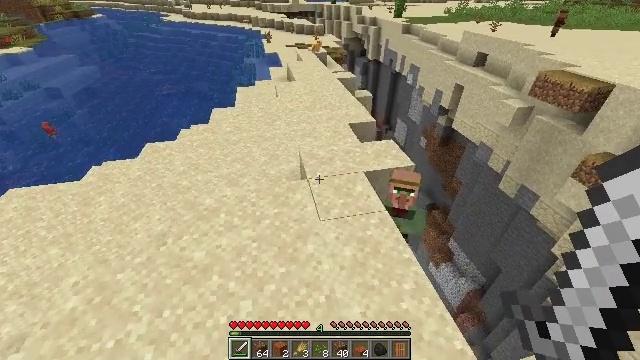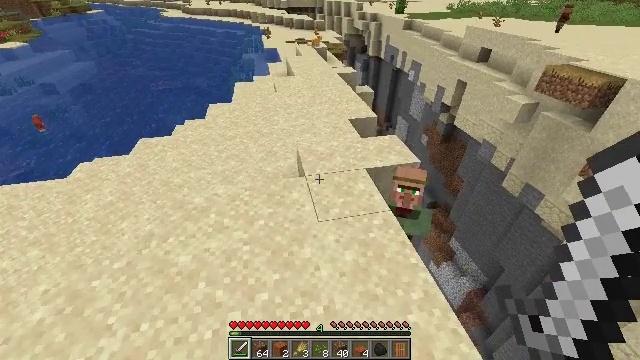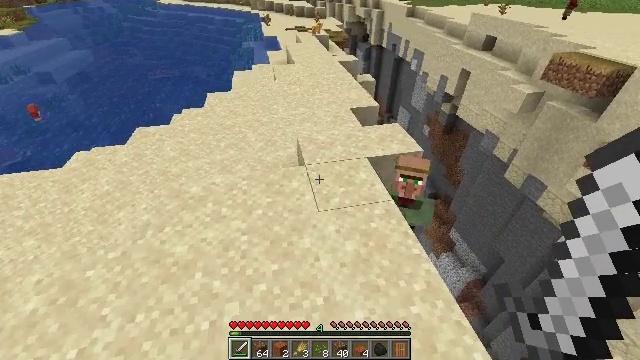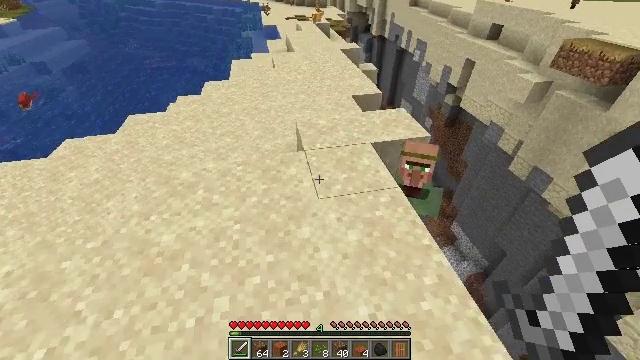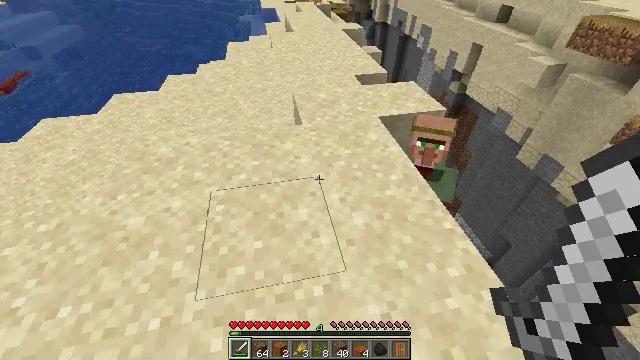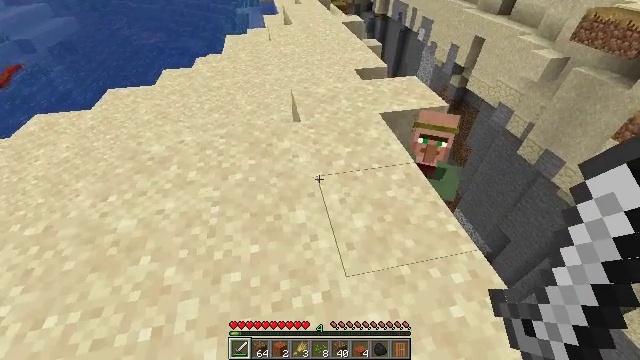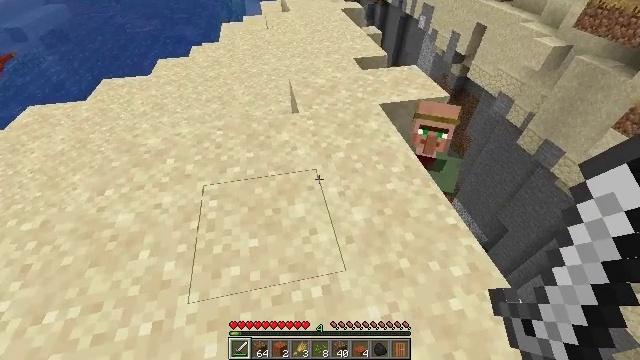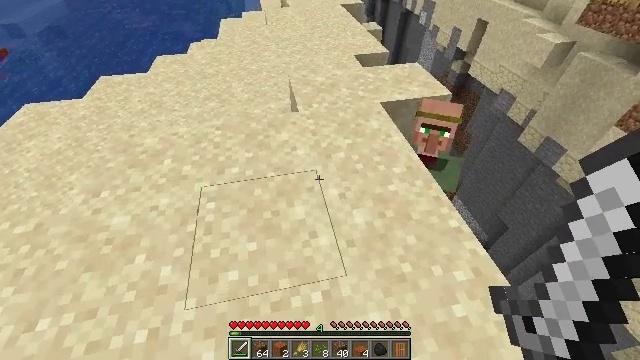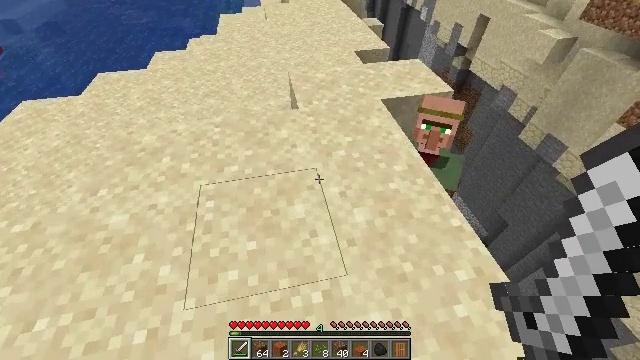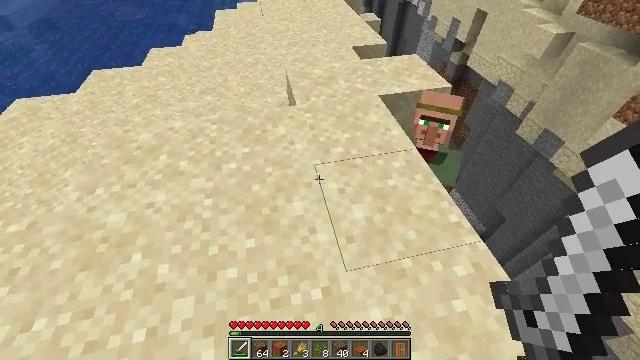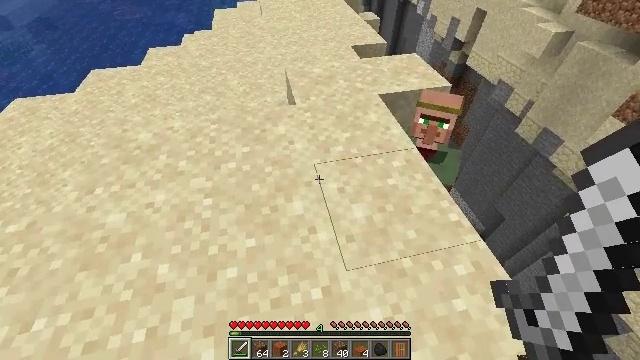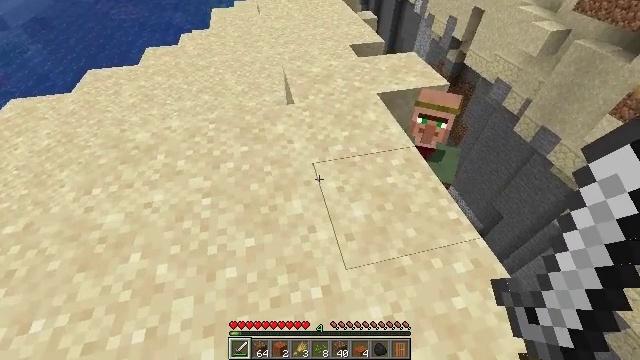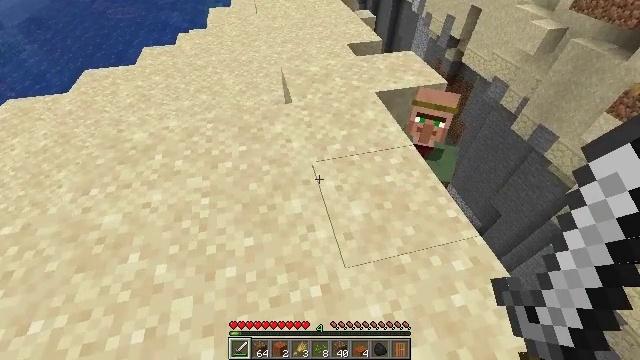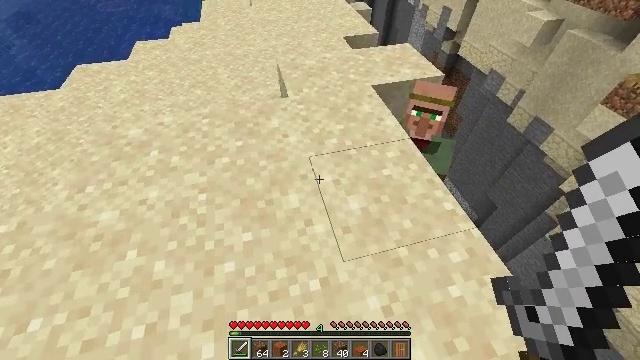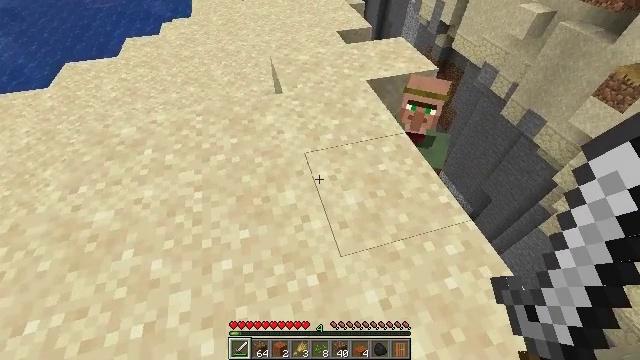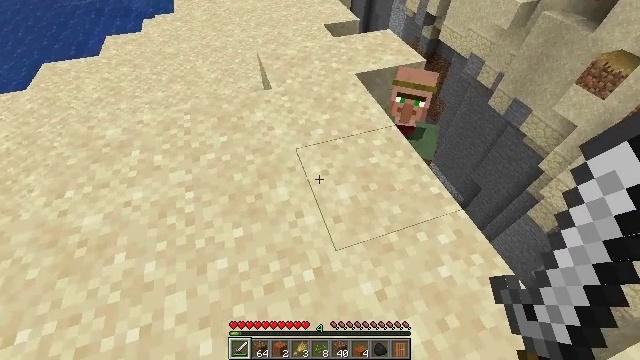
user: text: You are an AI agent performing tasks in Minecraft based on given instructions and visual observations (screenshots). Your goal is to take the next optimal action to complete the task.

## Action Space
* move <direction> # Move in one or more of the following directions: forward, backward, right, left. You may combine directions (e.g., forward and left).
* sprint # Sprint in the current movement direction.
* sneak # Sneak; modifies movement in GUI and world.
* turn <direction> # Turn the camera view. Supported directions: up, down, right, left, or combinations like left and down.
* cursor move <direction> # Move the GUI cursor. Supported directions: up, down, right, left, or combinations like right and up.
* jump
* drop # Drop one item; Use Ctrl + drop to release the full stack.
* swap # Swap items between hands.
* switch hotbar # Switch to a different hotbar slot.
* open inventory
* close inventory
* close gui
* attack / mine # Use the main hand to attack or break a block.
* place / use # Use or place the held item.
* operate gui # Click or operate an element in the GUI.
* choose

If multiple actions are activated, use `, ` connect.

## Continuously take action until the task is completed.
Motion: motion action
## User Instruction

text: Dig up some sand.
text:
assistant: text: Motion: move forward
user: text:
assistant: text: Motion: move forward, turn down
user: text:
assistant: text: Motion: turn down
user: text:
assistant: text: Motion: turn down
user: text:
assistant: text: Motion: turn down
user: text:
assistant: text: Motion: turn down
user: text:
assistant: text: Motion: no_op
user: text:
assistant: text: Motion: no_op
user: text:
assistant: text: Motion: no_op
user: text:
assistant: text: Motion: no_op
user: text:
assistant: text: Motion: no_op
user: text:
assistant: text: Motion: no_op
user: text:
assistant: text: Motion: turn down
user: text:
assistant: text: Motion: turn right
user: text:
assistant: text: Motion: turn right and down
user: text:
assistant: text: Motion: turn right
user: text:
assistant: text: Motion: turn right
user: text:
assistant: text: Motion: no_op
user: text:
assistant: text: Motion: turn right
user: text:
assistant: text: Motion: no_op
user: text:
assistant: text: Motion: no_op
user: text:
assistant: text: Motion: no_op
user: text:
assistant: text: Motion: no_op
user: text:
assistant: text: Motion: no_op
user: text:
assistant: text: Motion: no_op
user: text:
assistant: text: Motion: no_op
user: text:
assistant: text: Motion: no_op
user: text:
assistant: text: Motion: no_op
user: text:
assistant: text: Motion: no_op
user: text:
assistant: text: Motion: turn left and up